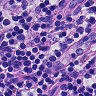
Metastatic tissue present: no